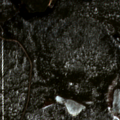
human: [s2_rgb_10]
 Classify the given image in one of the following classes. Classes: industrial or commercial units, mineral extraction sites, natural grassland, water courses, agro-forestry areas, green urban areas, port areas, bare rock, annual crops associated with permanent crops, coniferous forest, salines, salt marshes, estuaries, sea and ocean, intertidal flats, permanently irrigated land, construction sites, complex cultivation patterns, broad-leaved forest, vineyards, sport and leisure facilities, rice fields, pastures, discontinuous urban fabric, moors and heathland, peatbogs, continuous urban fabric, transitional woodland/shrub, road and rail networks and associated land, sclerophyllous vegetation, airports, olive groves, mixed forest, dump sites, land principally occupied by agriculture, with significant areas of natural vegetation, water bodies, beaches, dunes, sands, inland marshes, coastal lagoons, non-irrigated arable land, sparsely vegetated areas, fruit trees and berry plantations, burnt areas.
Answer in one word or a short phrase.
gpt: coniferous forest